Field crop: maize
Growth stage: 2
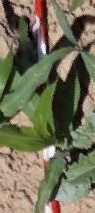
Species: maize